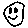
Label: smiley face